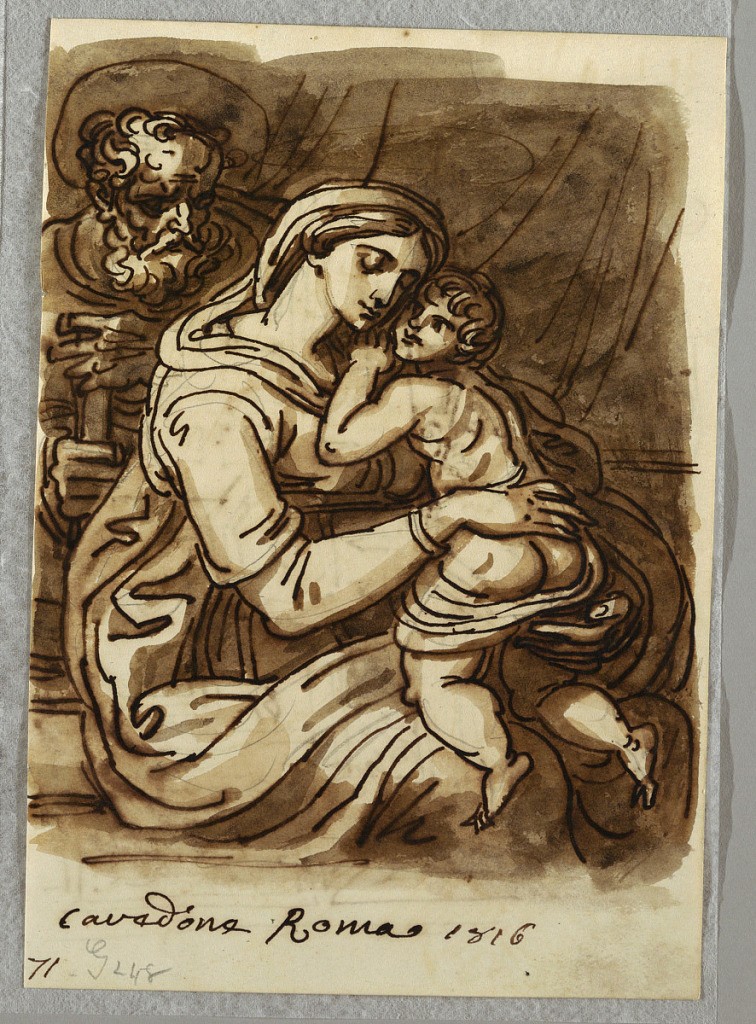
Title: Madonna and Child with St. Joseph
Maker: Felice Giani, Italian, 1758–1823
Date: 1816
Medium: Pen and ink, brush and brown watercolor wash on paper
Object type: Drawing
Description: On verso: five studies of ceilings with grotesque